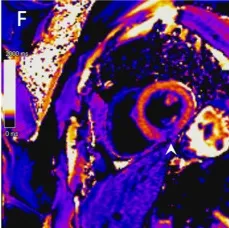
Cardiac magnetic resonance imaging with gadolinium. (F) Post-contrast T1 mapping of the infarct.
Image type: radiology (mri)